Question: These files are listed in my user directory.
Can I delete them?

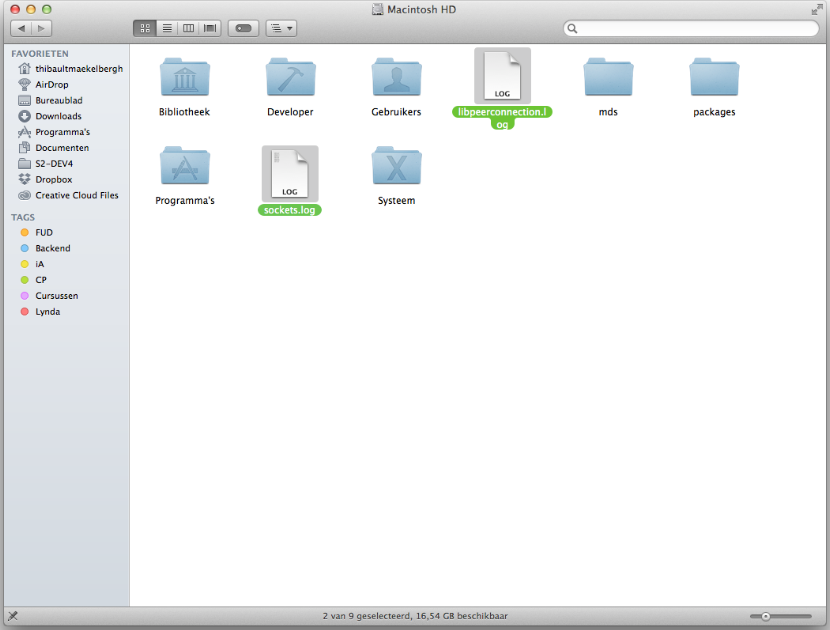
Answer: They're both log files made for debugging purposes. Google Chrome/Chromium makes the libpeerconnection.log (<URL>.
They can both be deleted with no problems -- just be aware that the programs that made them might keep remaking them.